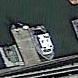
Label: civil